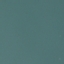
Land use / land cover class: SeaLake